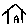
Label: house